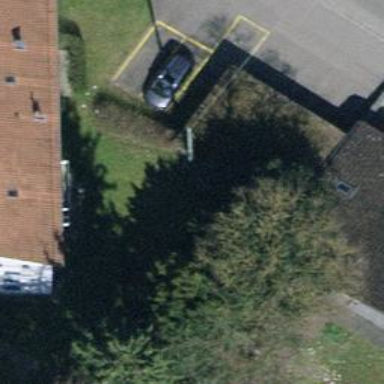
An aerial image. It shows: Group of garages.